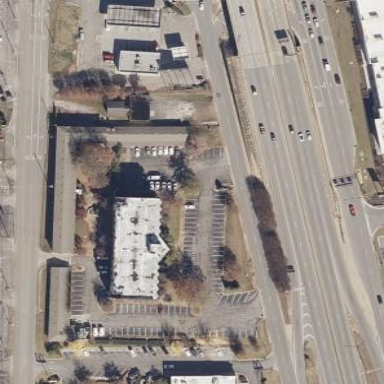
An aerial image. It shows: Commercial building.